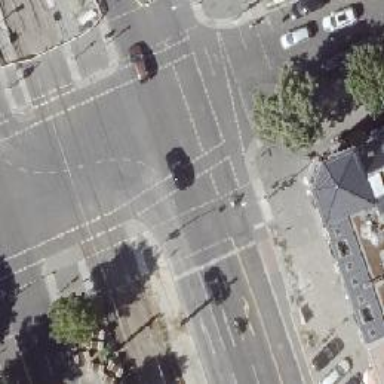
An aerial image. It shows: Traffic island located on footway.